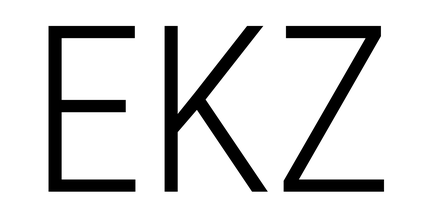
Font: Roboto_Condensed_Light